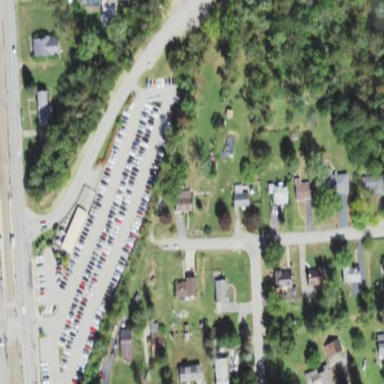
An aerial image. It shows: Parking lot with park and ride facilities.